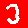
Digit: 3